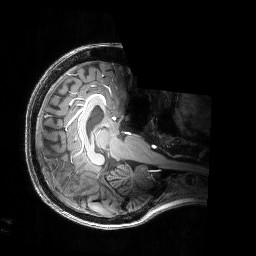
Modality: T1w
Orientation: axial